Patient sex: F
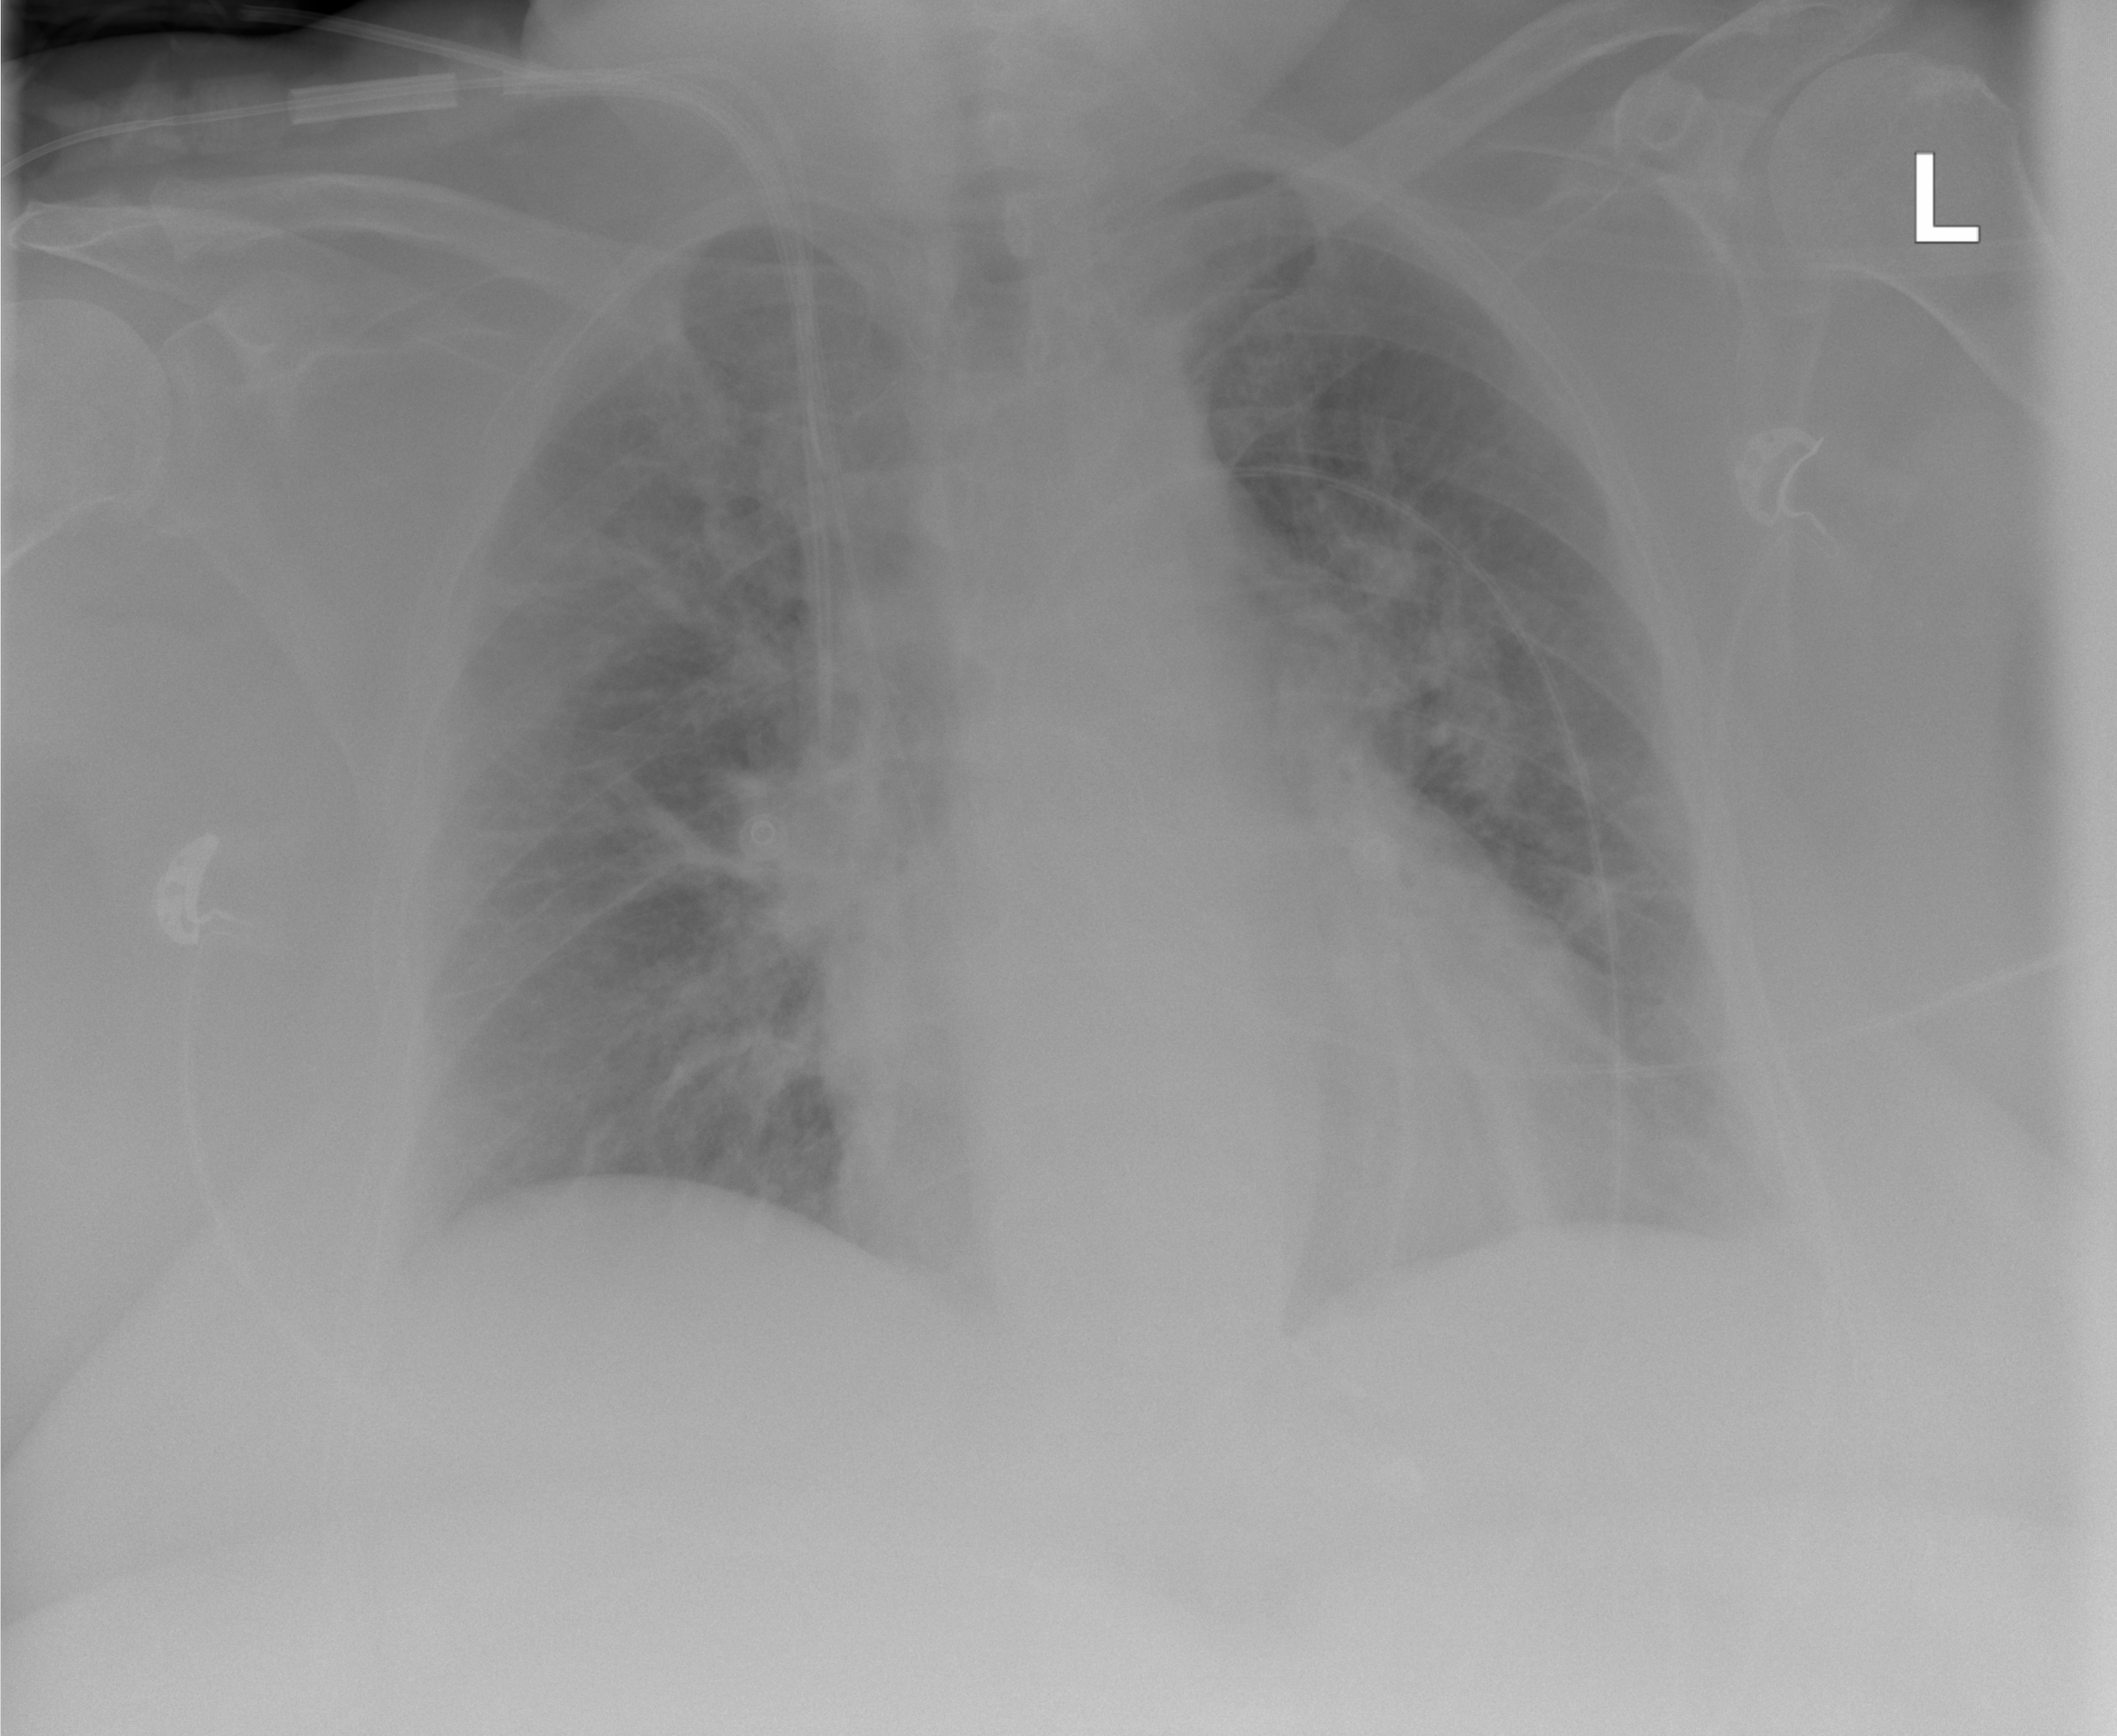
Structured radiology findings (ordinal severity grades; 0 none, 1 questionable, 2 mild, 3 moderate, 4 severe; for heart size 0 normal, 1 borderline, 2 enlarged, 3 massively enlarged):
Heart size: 1
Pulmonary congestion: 2
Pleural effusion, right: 0
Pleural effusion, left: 1
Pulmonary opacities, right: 0
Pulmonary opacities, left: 1
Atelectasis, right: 2
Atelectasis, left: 2